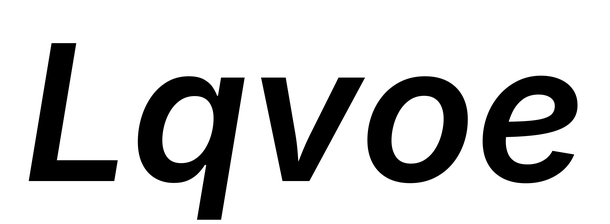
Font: Inter-Italic_SemiBold_Italic